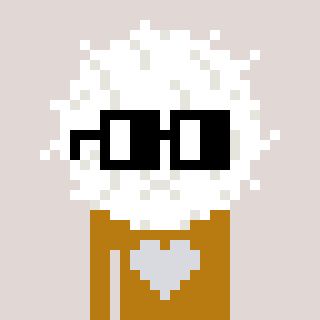
a pixel art character with square black glasses, a cottonball-shaped head and a gold-colored body on a warm background